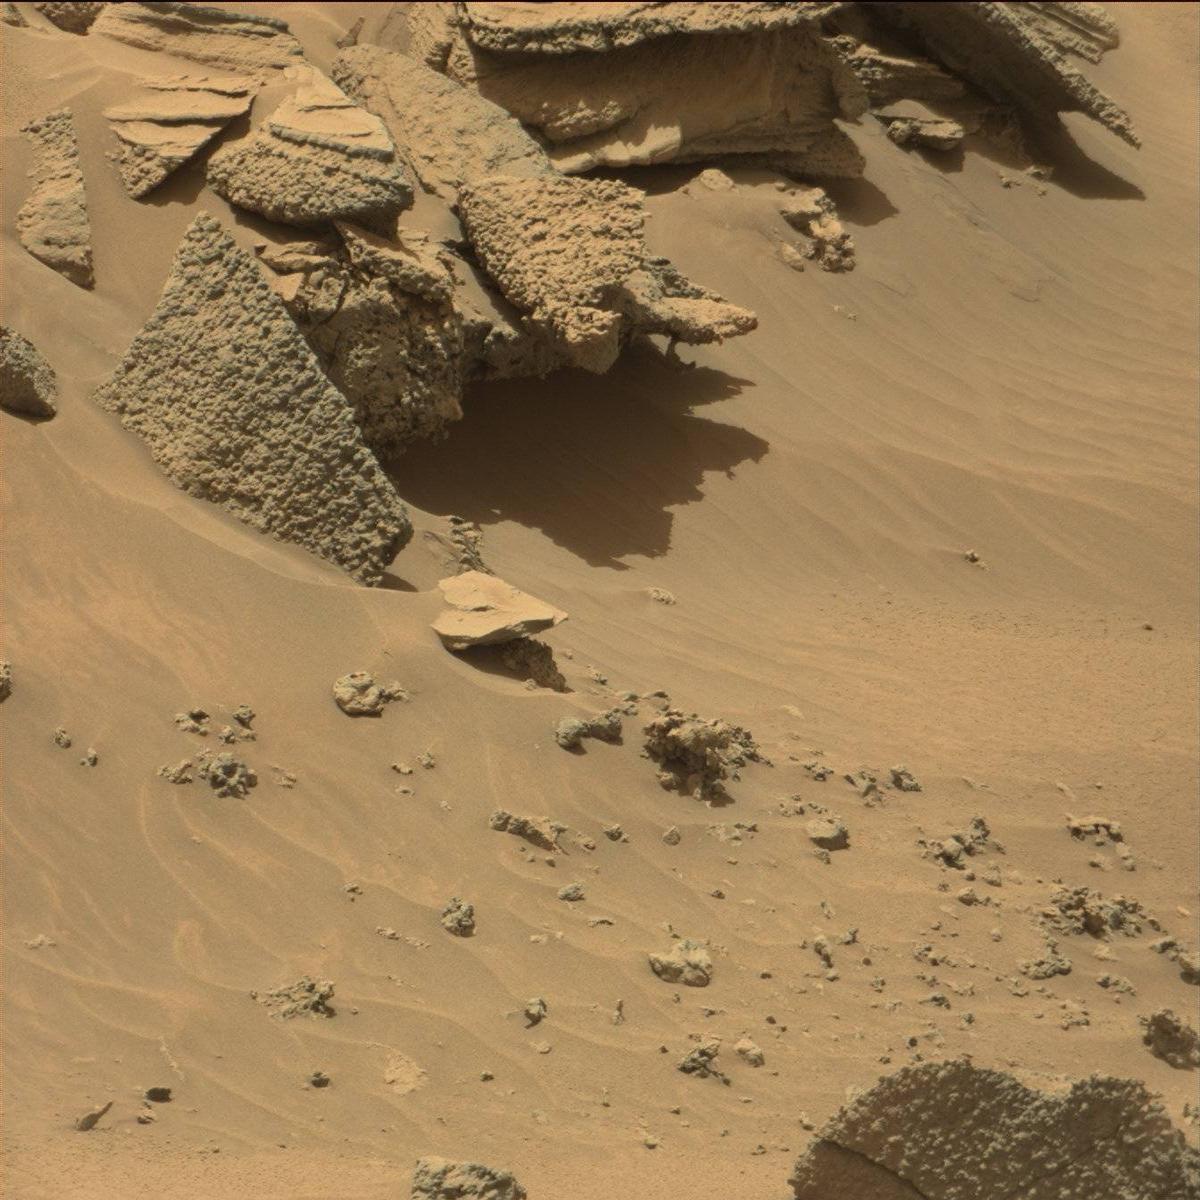
Terrain classes present: Bedrock, Sand / Soil